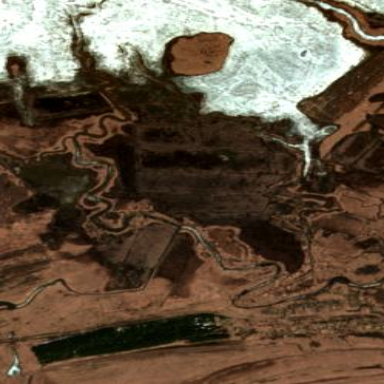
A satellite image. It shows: Marshy wetland area.